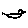
Label: bird